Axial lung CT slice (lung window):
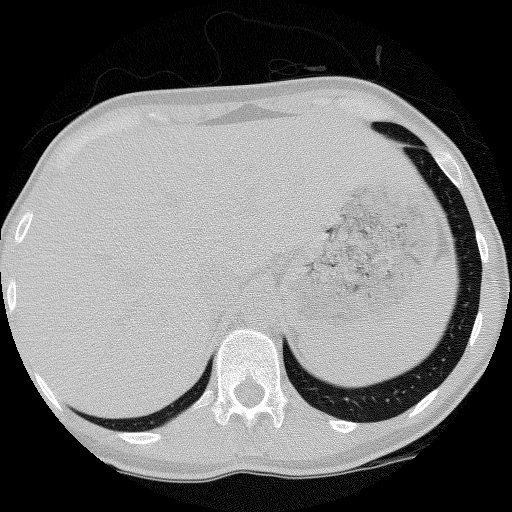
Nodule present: no